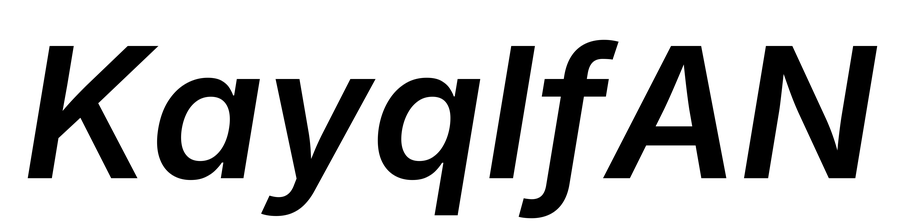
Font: Inter-Italic_SemiBold_Italic